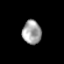
Tissue: prostate
Cell type: T cells
Senescence score: 0.3377
Nuclear area (px): 441
Mean DAPI intensity: 162.553